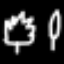
Label: leaf